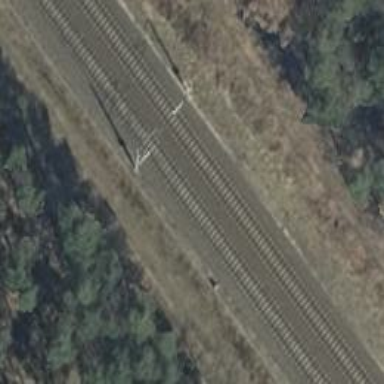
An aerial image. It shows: Railway milestone with catenary mast.